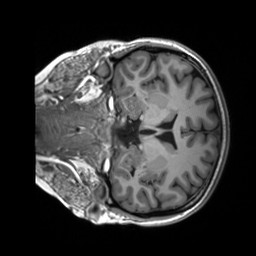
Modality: T1w
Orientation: coronal
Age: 23
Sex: female
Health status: healthy
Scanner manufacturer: siemens
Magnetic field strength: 3 T
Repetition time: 2.53 s
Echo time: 0.00227 s